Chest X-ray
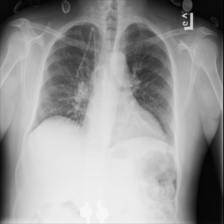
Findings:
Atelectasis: negative
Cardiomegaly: negative
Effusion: negative
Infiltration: negative
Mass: negative
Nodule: negative
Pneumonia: negative
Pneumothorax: negative
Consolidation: negative
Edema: negative
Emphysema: negative
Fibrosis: negative
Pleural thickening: negative
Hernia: negative